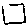
Label: square